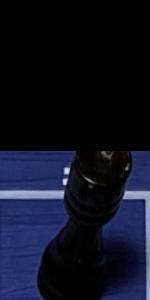
Label: Rook_Black